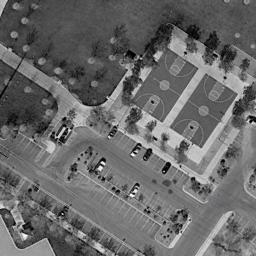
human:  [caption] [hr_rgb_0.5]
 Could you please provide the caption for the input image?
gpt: Beside the basketball court there is a big lawn and parking lots and several trees .

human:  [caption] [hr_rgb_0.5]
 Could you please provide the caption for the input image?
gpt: Several cars were parked near the basketball court .

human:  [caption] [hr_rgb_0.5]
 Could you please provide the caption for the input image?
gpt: There are two basketball courts between the parking lot and the grass .

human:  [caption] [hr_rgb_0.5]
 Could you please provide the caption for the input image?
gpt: Two basketball courts surrounded by some trees and a parking lot beside .

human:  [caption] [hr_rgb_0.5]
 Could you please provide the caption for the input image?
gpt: Many cars are in the parking lot next to  two basketball courts .